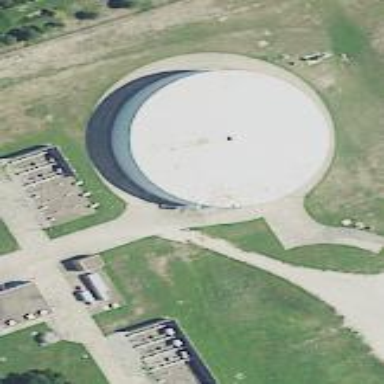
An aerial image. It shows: Water tower that is man-made.